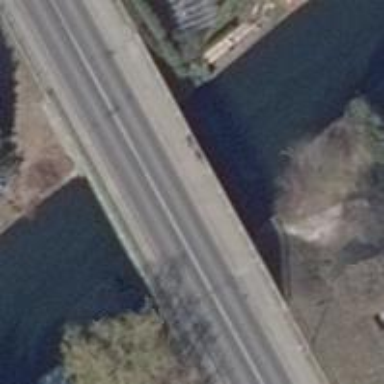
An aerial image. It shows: Sidewalk bridge over footway road.